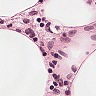
Metastatic tissue present: no